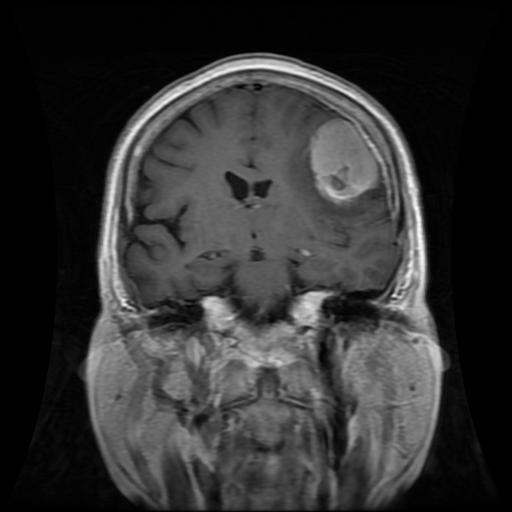
Label: meningioma